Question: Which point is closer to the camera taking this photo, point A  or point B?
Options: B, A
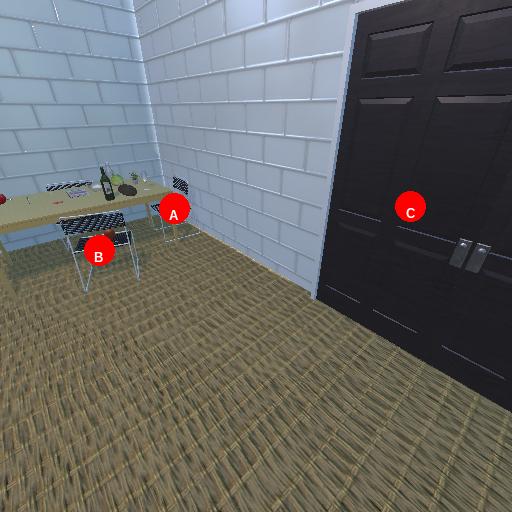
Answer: B